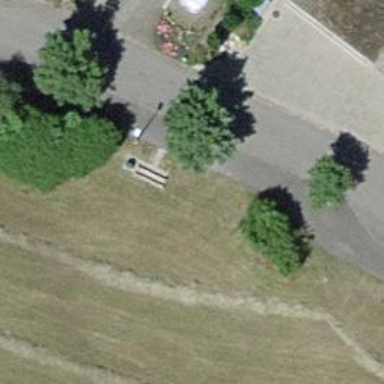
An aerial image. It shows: Bench.